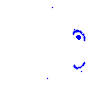
Particle: pion